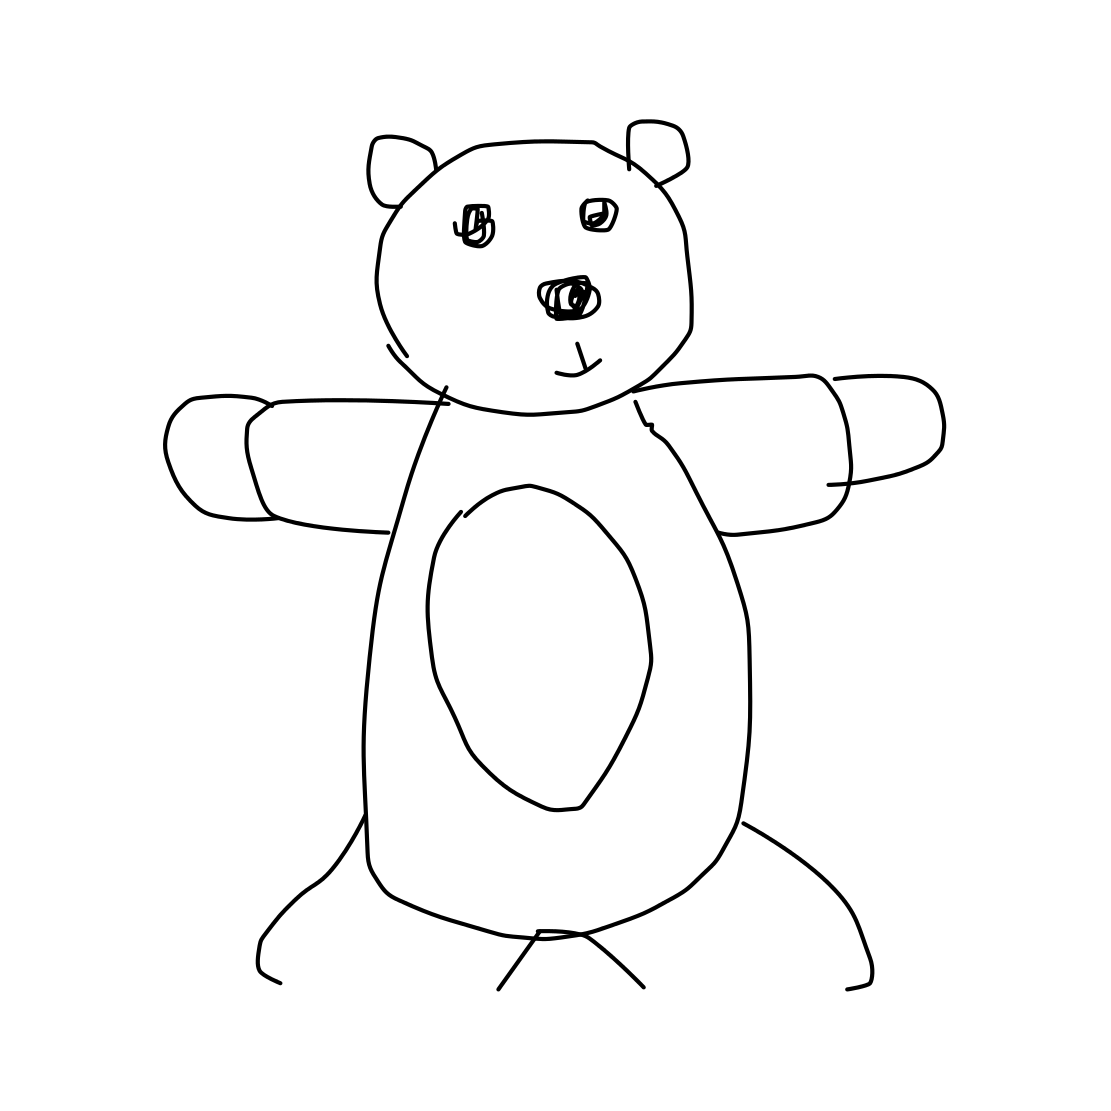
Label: bear (animal)